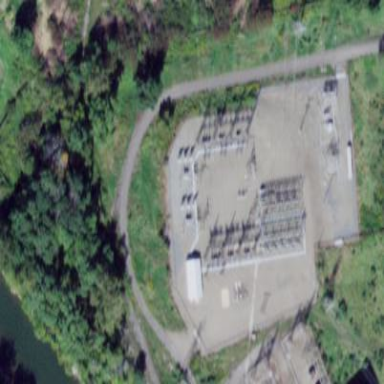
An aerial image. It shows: Power substation enclosed by fence.